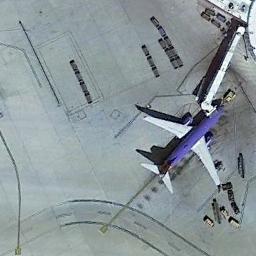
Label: airplane